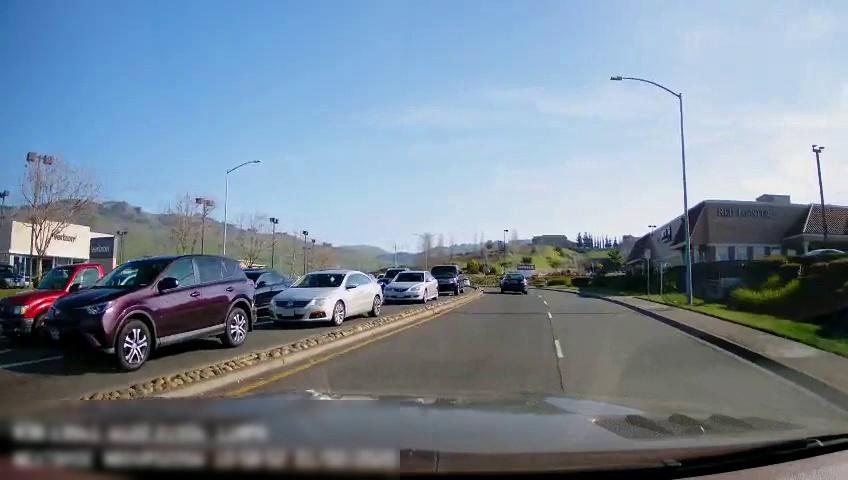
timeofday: Day
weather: Sunny
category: Drivable Space
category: Drivable Space
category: Vehicles | SUV
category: Vehicles | Truck
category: Vehicles | Car
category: Vehicles | Car
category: Vehicles | Truck
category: Vehicles | Car
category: Vehicles | SUV
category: Vehicles | Car
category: Lanes | Opposite Lane
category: Lanes | Alternate Lane
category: Lanes | Alternate Lane